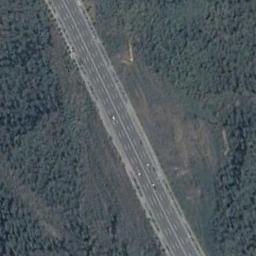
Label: freeway